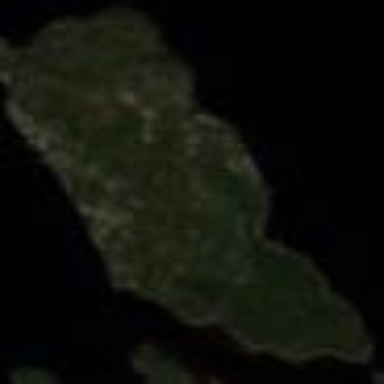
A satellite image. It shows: Image showing island.